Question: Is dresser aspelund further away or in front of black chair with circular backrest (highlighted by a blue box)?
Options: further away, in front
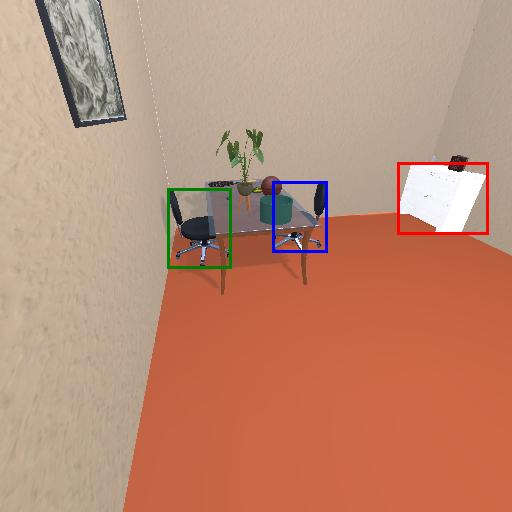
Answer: further away